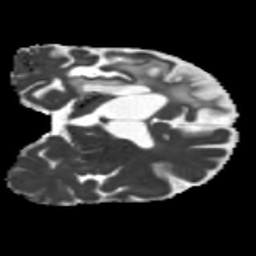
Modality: MD
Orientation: coronal
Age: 56
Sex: male
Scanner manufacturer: siemens
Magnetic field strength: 3 T
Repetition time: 5.25 s
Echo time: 0.08 s